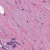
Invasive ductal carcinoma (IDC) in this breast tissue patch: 1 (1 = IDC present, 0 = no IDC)